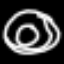
Label: donut